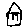
Label: house